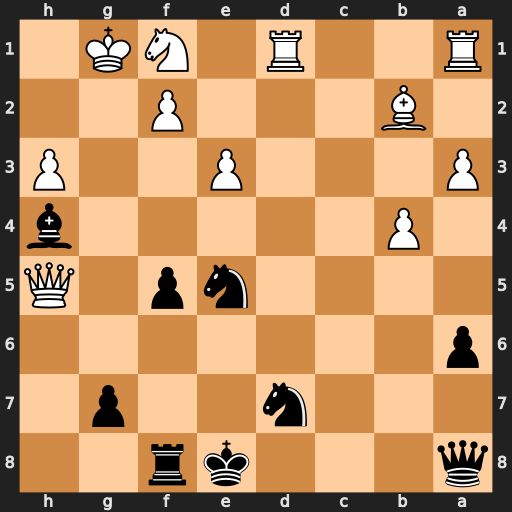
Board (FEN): q3kr2/3n2p1/p7/4np1Q/1P5b/P3P2P/1B3P2/R2R1NK1
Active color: b
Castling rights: -
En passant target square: -
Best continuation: g6 Qe2 Nf3+ Qxf3 Qxf3